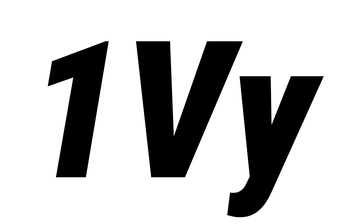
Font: Roboto-Italic_Condensed_Black_Italic